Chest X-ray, PA view. Patient: 74 years old, sex M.
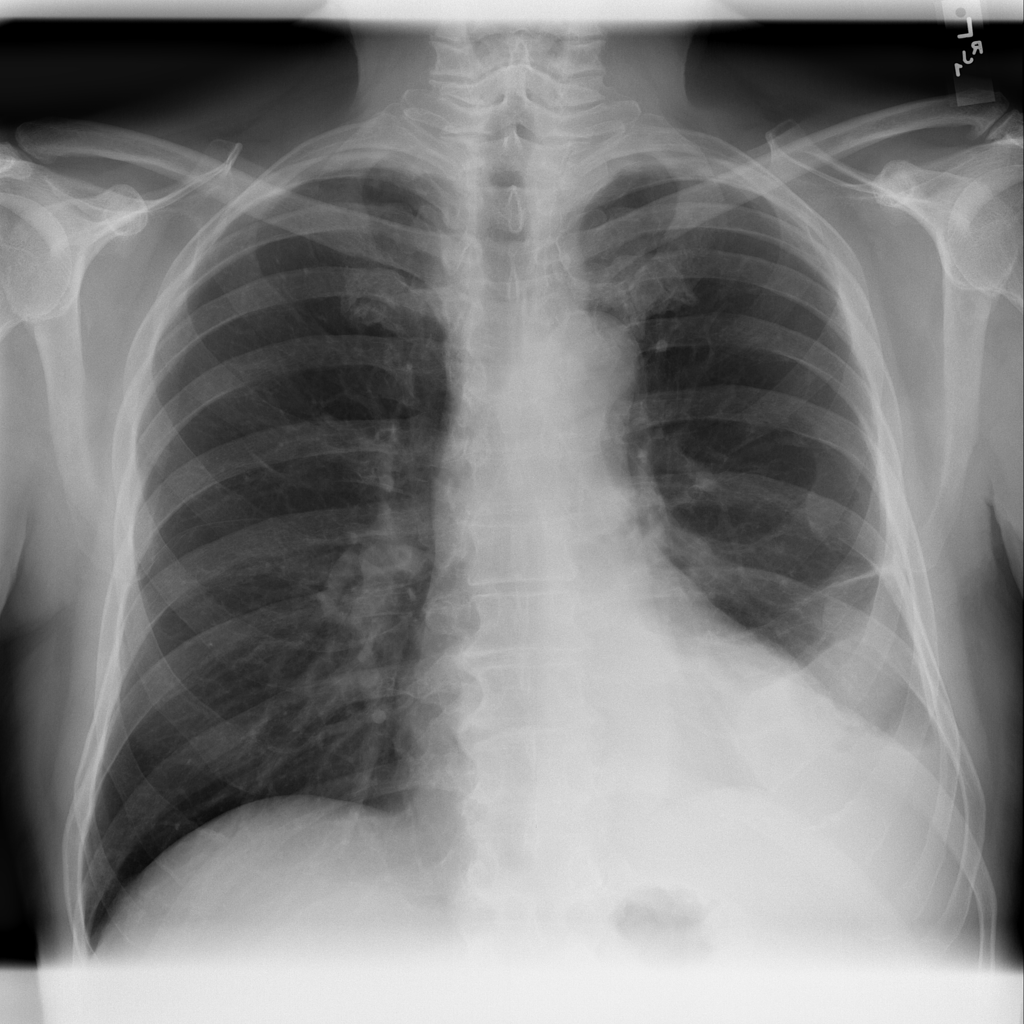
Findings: Effusion, Mass